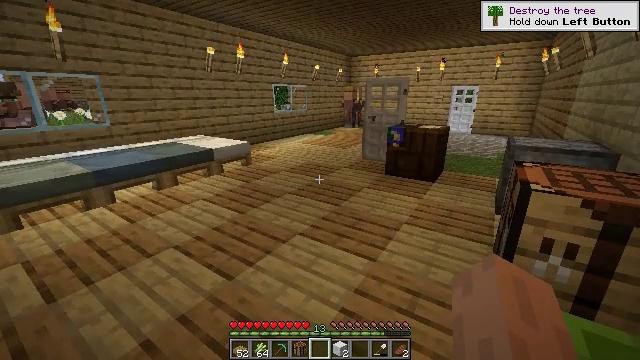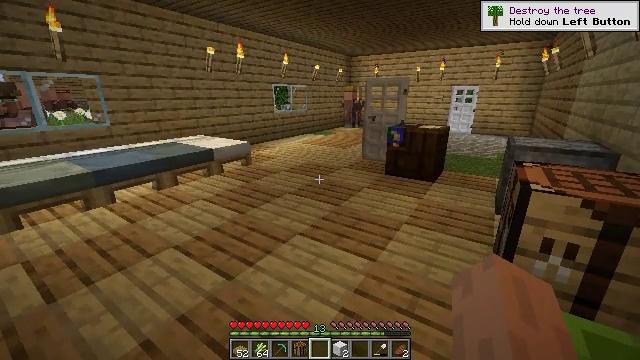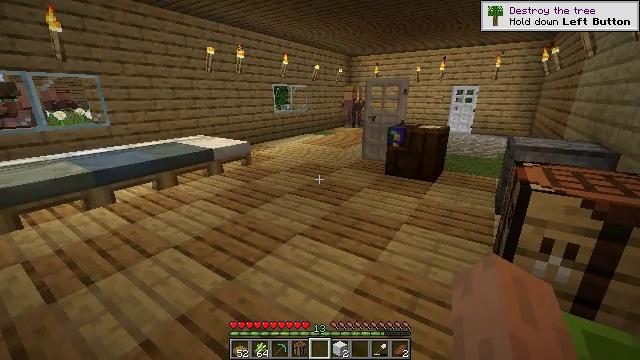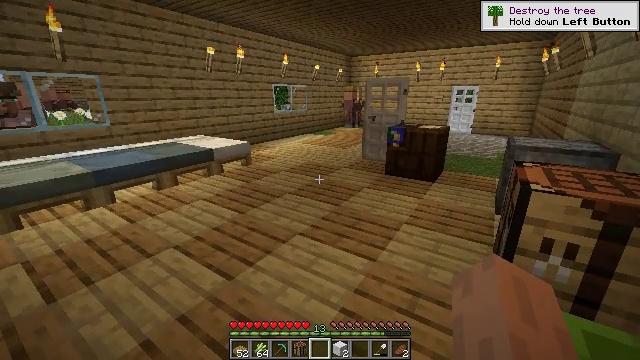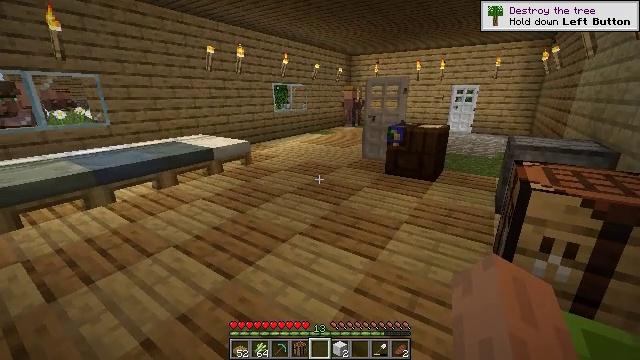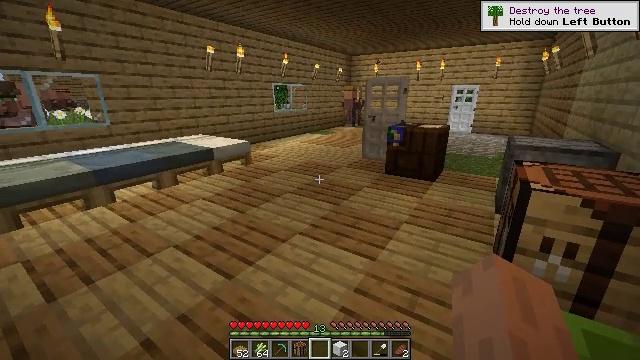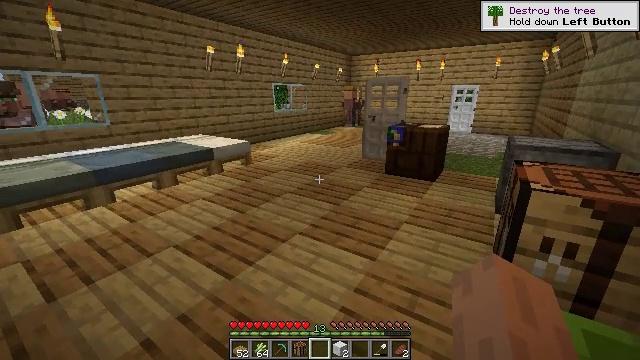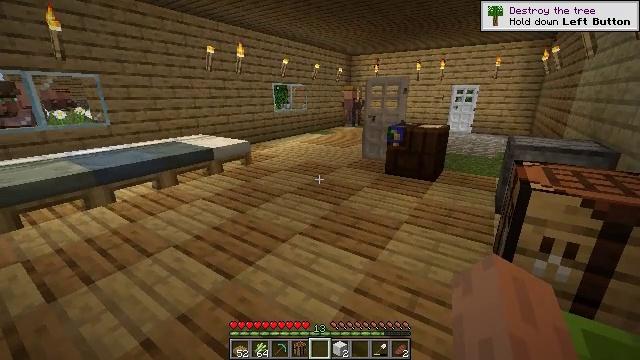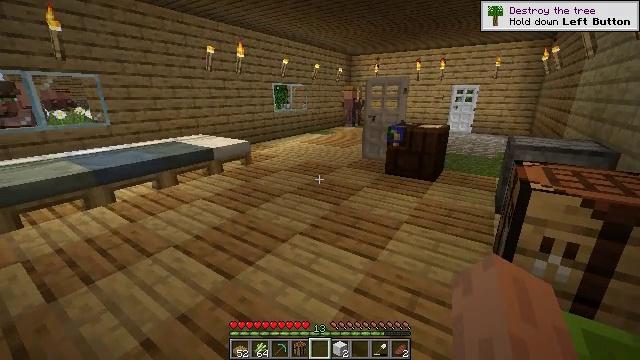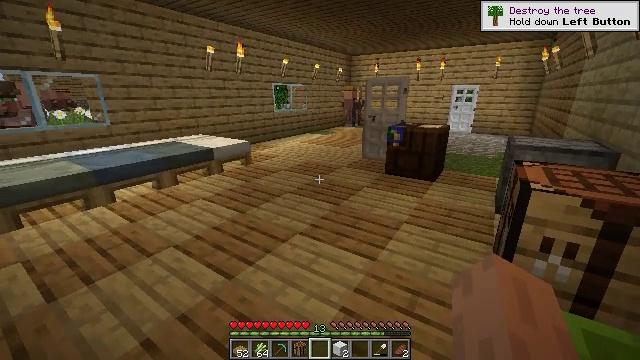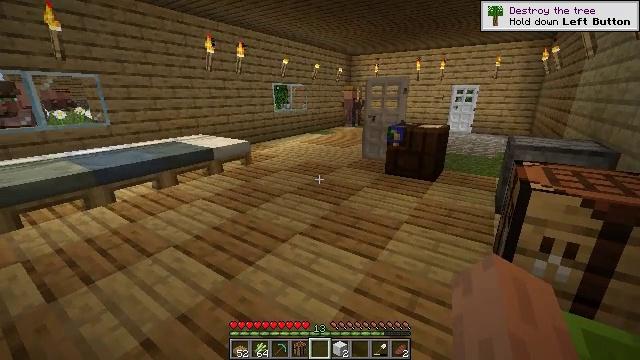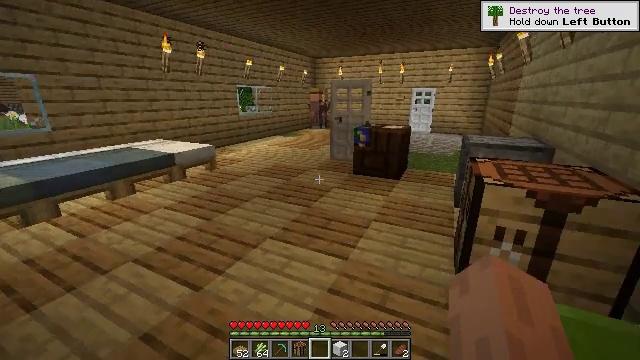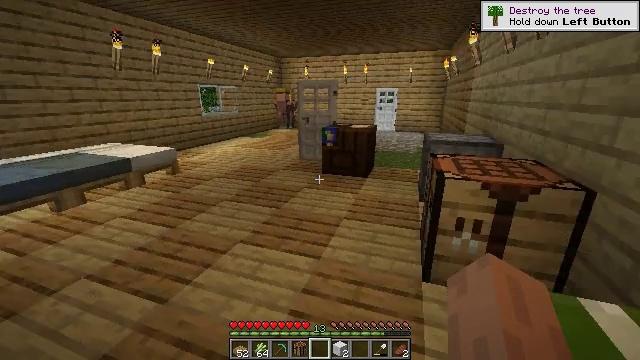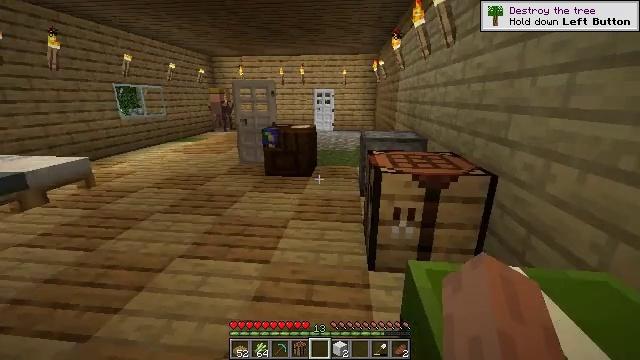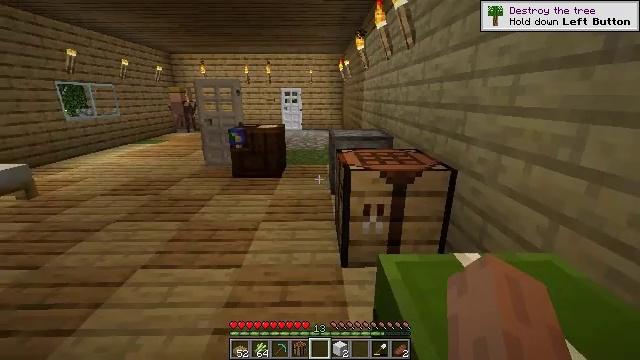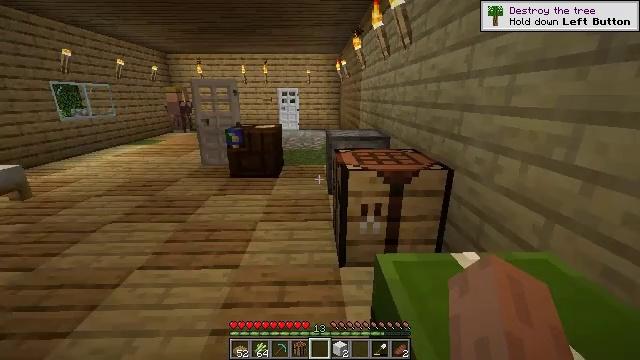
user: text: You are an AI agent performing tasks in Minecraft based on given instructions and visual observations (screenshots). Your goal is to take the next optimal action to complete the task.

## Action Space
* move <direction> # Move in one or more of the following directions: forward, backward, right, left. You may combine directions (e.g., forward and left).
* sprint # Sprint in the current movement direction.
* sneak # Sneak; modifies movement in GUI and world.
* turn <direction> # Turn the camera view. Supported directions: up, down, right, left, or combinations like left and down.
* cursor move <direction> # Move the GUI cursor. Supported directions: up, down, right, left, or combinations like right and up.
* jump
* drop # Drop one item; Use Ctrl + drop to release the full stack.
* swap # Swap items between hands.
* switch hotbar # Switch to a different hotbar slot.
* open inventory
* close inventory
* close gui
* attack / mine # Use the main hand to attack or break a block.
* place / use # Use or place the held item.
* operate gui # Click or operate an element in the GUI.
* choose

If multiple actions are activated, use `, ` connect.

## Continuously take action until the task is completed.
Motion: motion action
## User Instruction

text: Craft some white carpet with wool.
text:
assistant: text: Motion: no_op
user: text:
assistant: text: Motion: no_op
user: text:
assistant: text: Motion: no_op
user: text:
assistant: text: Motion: no_op
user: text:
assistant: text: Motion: no_op
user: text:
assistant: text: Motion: no_op
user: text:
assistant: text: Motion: no_op
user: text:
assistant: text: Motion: no_op
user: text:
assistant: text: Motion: no_op
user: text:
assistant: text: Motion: no_op
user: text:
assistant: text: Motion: turn right
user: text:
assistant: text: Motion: turn right
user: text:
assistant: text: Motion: turn right
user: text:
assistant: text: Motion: turn right
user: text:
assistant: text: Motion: no_op
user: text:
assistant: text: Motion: no_op
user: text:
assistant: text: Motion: turn right
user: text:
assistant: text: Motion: no_op
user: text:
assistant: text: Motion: no_op
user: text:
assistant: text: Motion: no_op
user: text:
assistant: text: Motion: no_op
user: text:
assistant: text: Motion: no_op
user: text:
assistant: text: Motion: no_op
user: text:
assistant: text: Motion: no_op
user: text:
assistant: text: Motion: no_op
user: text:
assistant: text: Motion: no_op
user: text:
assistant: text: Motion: no_op
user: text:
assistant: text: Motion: no_op
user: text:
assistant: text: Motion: no_op
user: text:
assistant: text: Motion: no_op